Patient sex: M
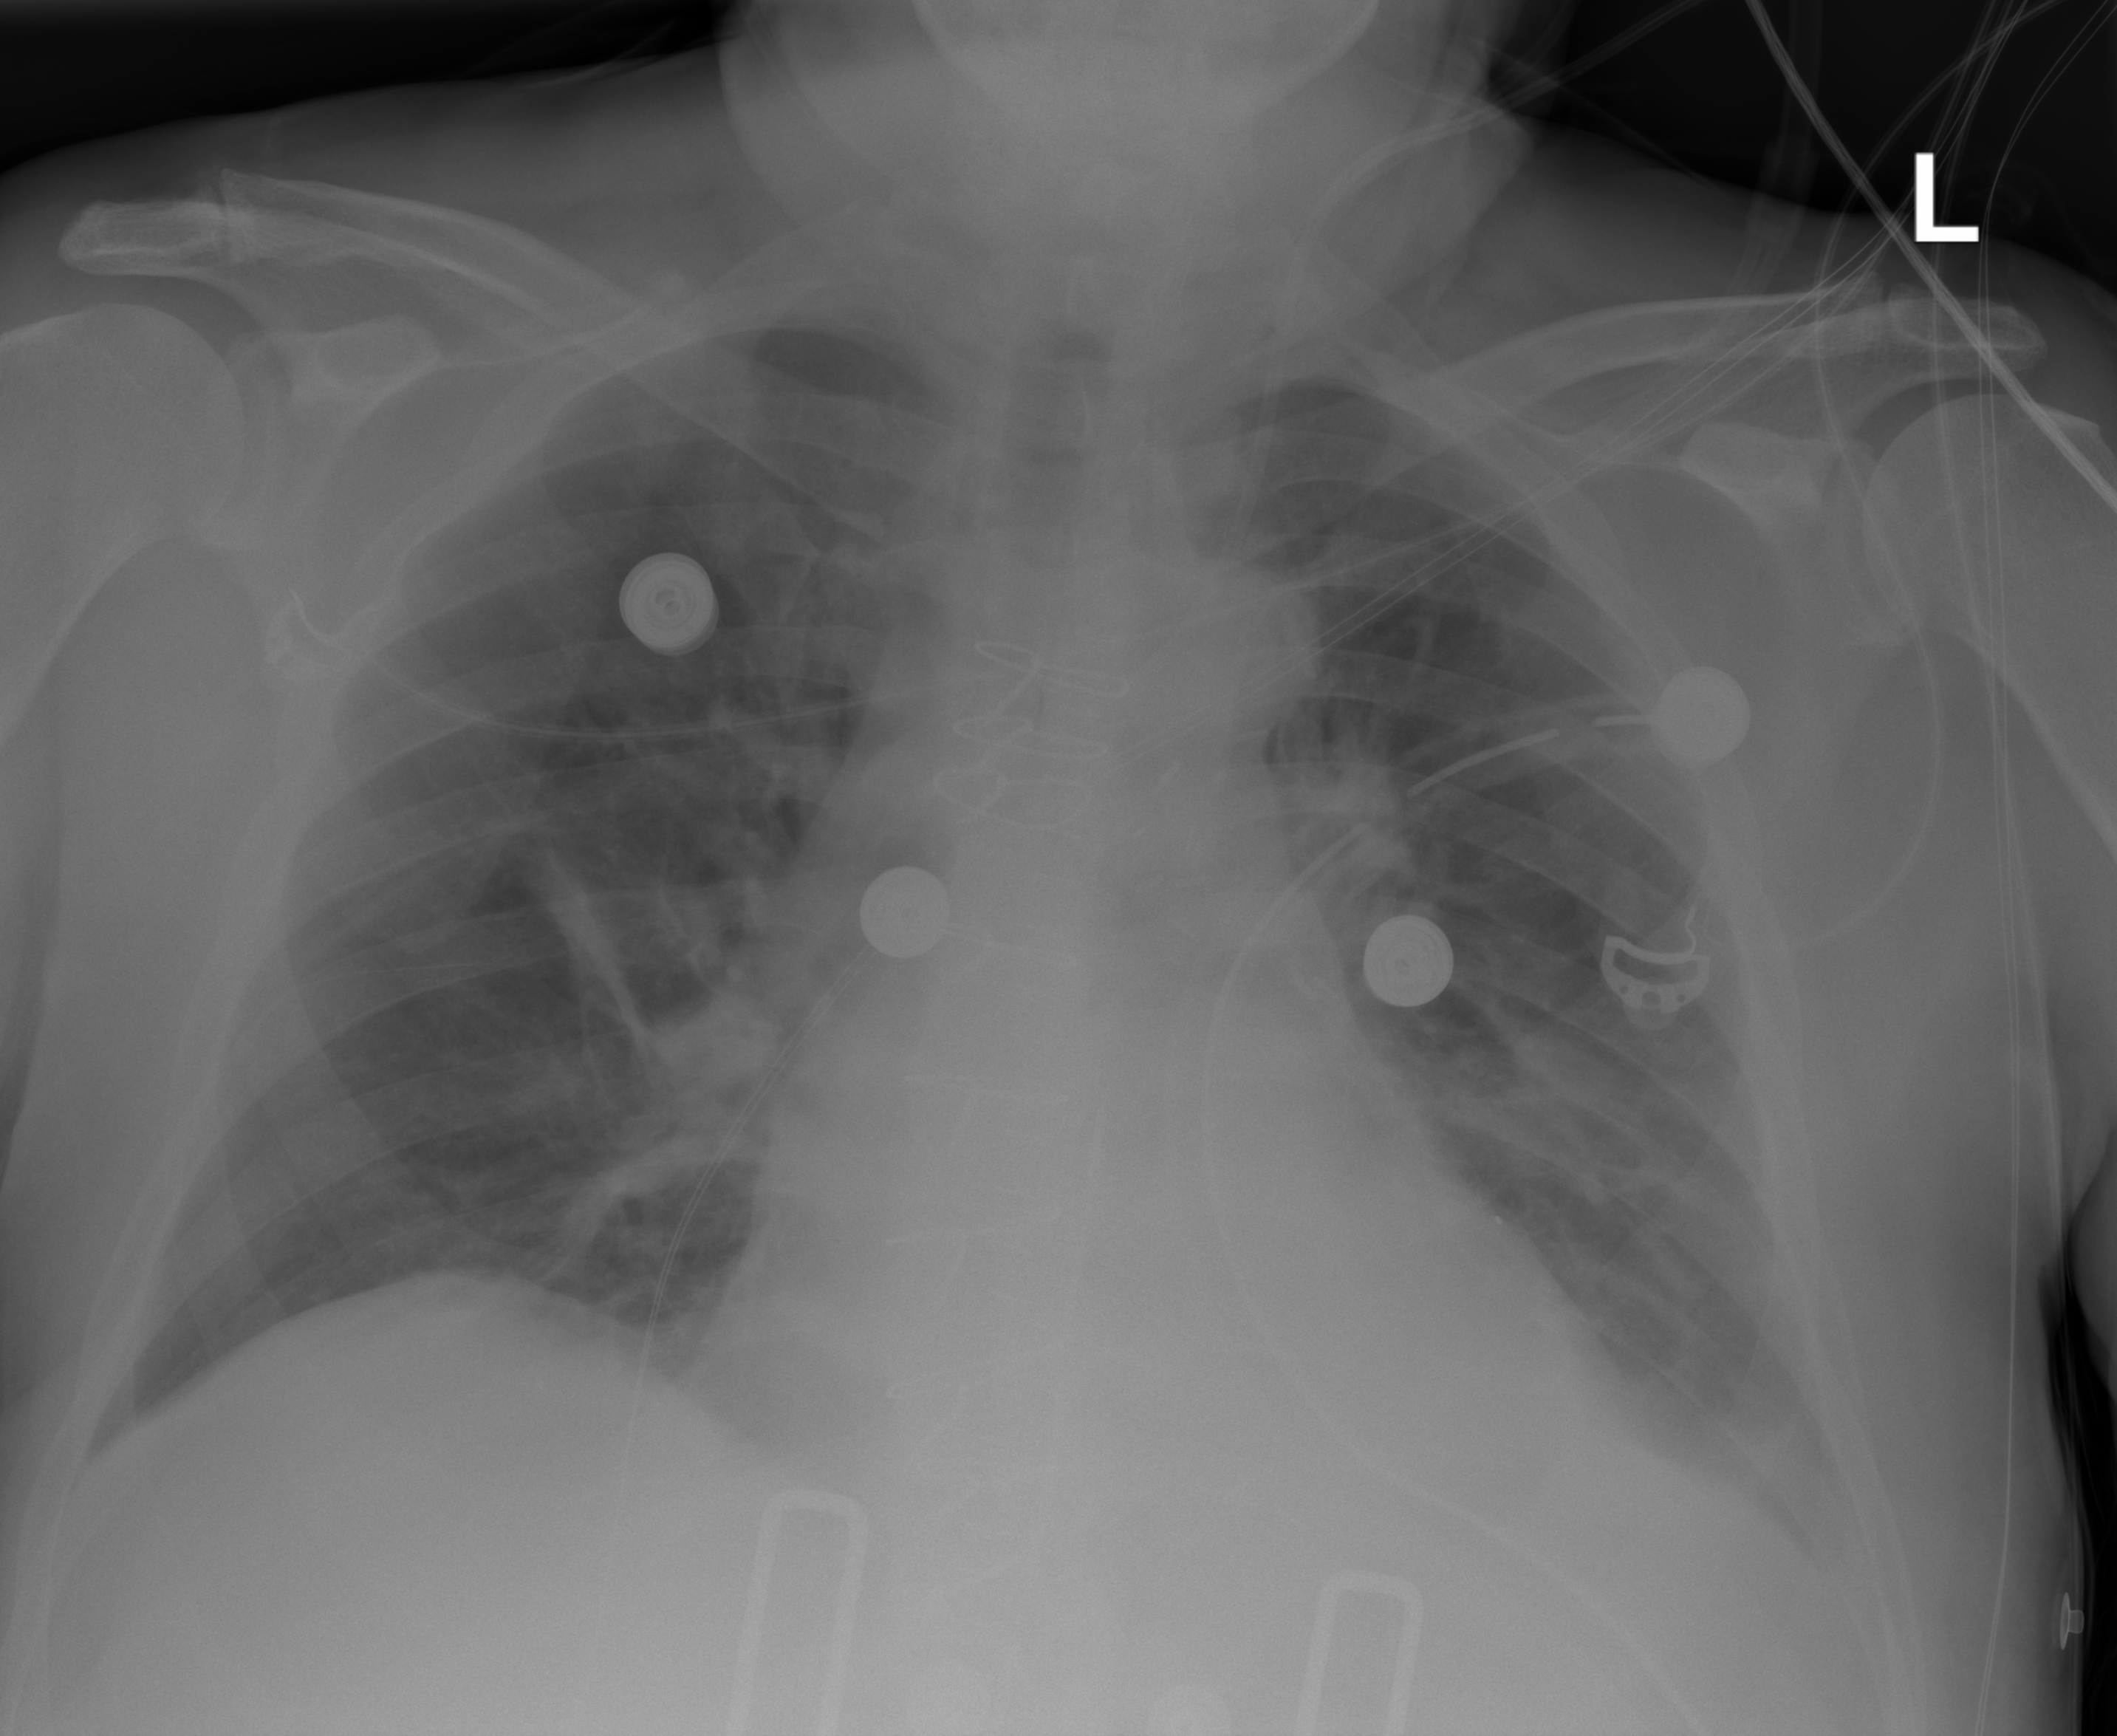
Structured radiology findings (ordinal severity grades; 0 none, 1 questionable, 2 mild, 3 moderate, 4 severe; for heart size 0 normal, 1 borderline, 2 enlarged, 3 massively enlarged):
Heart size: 1
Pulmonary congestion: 2
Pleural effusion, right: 0
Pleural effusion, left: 2
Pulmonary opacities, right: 2
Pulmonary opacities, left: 2
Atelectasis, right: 2
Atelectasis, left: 2